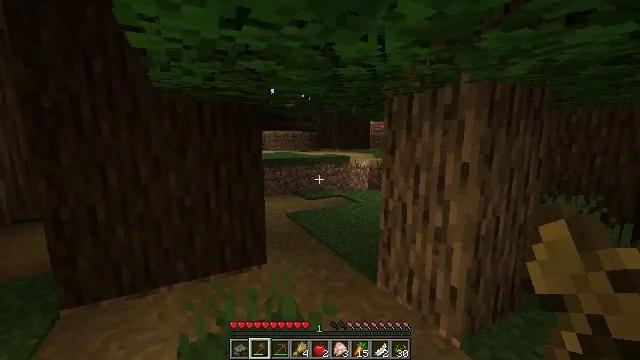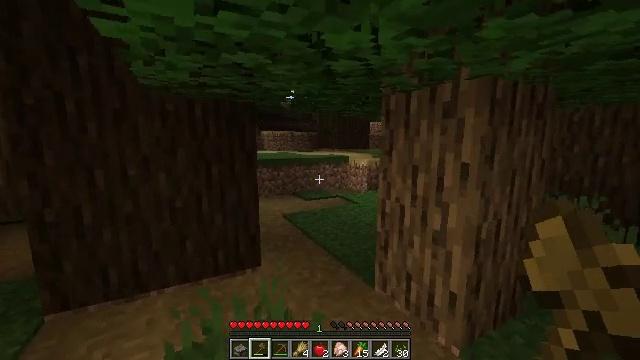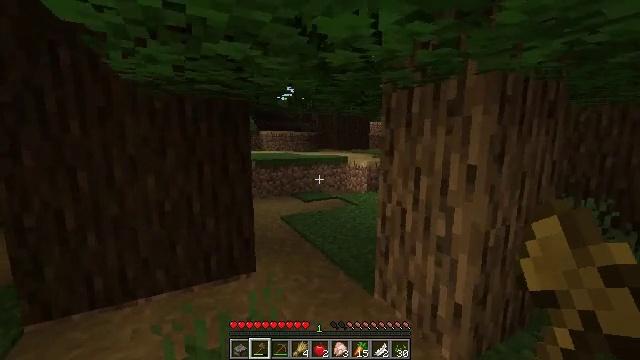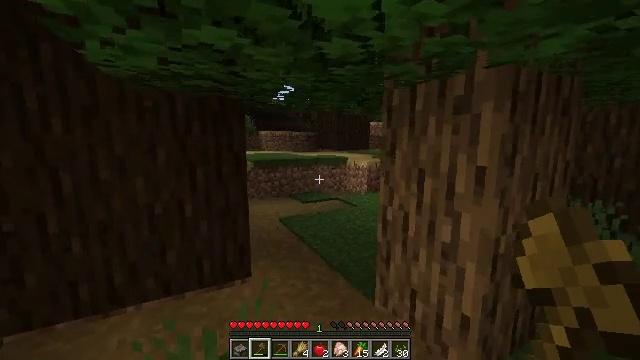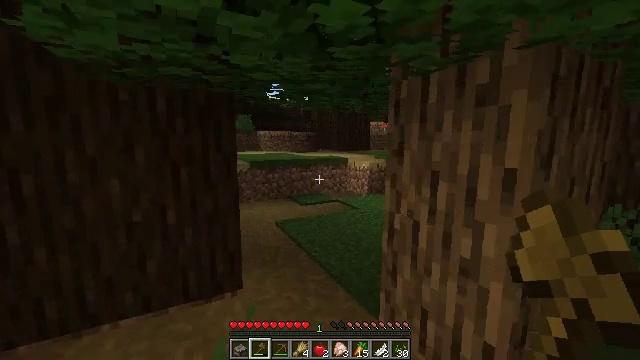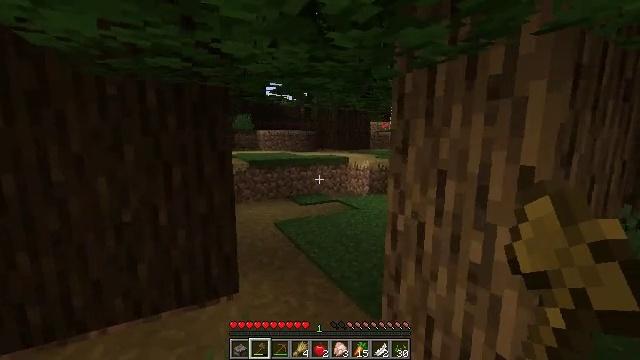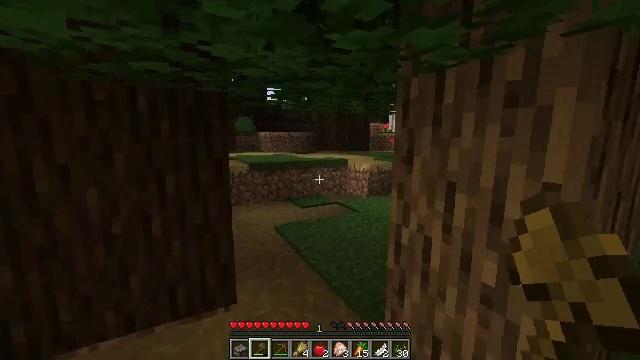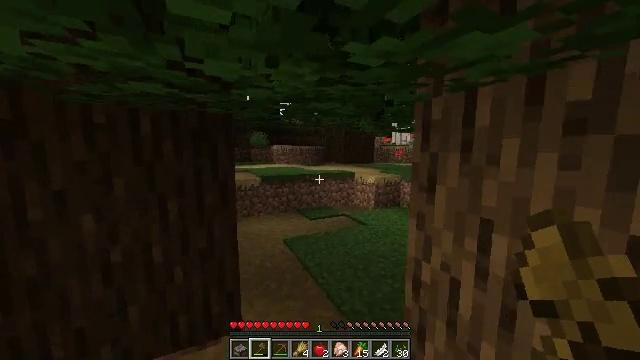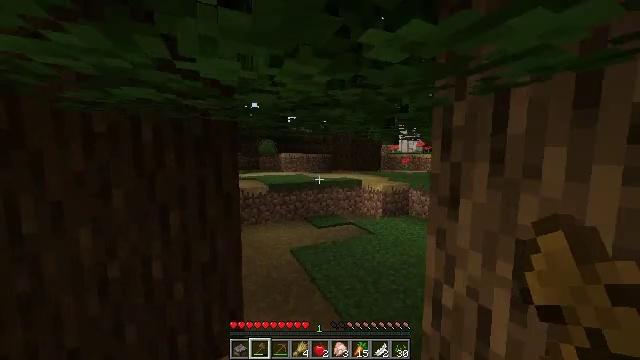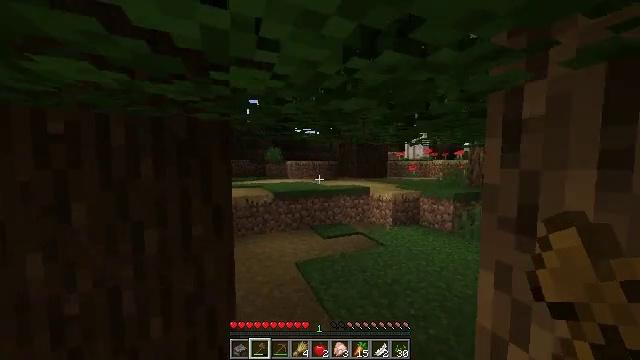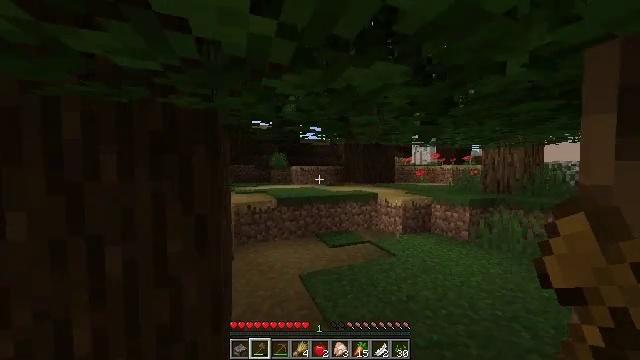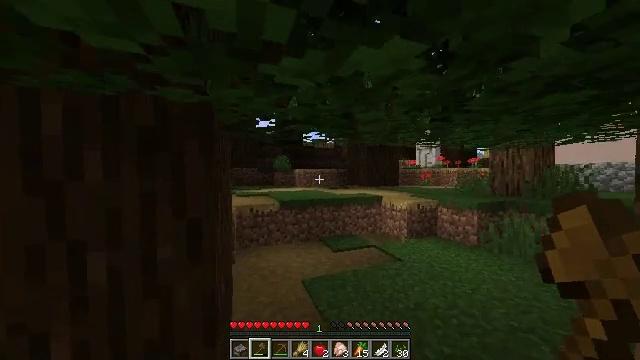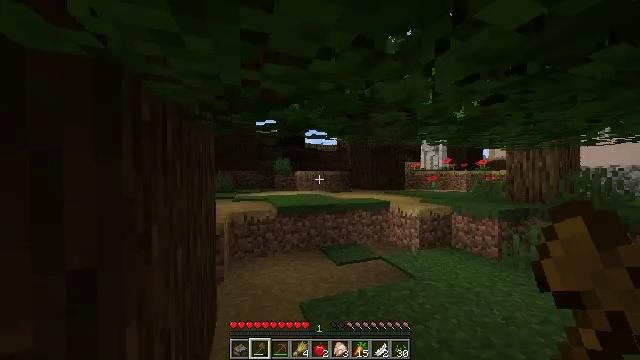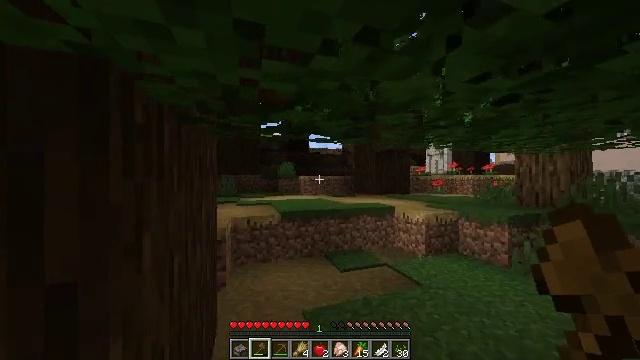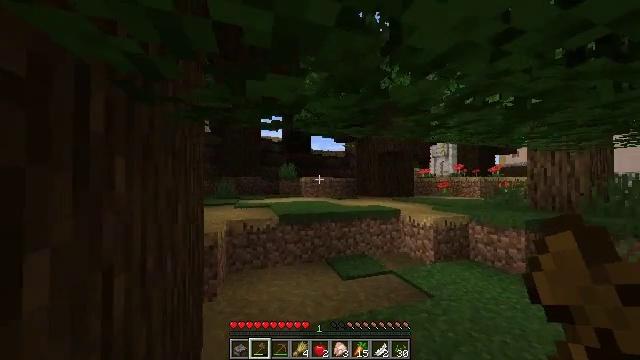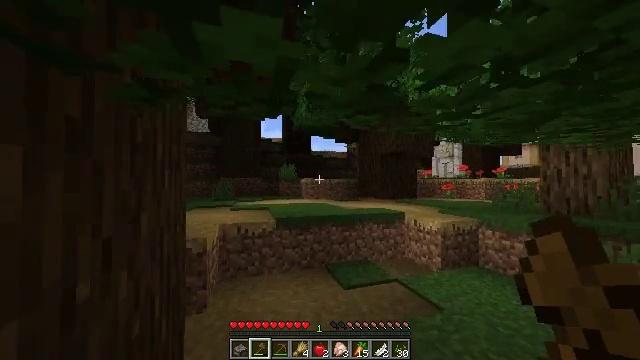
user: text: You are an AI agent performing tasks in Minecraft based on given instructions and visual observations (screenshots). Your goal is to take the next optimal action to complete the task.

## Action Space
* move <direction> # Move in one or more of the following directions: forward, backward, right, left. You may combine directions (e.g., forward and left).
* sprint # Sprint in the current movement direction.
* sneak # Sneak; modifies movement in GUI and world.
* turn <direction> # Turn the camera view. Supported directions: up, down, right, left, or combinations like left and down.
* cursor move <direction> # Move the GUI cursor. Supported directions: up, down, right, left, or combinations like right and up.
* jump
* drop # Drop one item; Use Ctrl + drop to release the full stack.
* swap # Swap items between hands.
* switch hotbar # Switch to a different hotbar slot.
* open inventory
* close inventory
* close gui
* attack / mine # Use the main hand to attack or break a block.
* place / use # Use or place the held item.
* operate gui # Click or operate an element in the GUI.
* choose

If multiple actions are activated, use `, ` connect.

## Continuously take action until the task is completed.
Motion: motion action
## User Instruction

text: Break the brewing stand to collect it.
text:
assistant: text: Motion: move forward
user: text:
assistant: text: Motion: move forward
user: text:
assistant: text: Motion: move forward
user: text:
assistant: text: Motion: no_op
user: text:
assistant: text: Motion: move forward
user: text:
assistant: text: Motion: move forward
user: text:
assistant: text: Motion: move forward, turn left and up
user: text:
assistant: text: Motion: move forward, turn left and up
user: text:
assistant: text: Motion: move forward, turn left and up
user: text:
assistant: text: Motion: move forward, turn left and up
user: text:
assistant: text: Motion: move forward
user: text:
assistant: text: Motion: move forward
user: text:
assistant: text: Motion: move forward, turn left and up
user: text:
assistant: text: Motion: move forward
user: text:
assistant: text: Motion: move forward
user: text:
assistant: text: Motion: move forward
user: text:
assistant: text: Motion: move forward
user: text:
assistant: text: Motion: move forward, turn left
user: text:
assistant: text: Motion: move forward, turn left
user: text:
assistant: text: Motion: move forward, turn left
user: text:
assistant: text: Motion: move forward, turn left
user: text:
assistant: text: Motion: move forward, turn left
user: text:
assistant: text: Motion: move forward, turn left
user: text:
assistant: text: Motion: move forward, turn left
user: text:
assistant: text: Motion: move forward, turn left, jump
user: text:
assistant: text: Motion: move forward, jump
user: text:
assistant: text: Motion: move forward, jump
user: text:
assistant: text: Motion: move forward, jump
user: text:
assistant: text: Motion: move forward, jump
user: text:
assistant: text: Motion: move forward